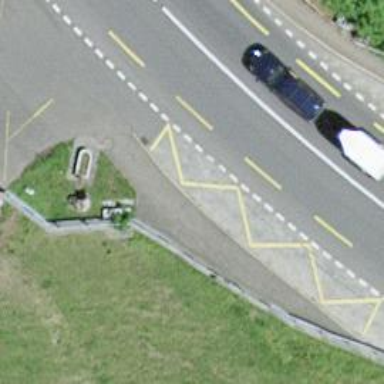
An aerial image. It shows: Platform for public transport on the road.